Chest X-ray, AP view. Patient: 78 years old, sex M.
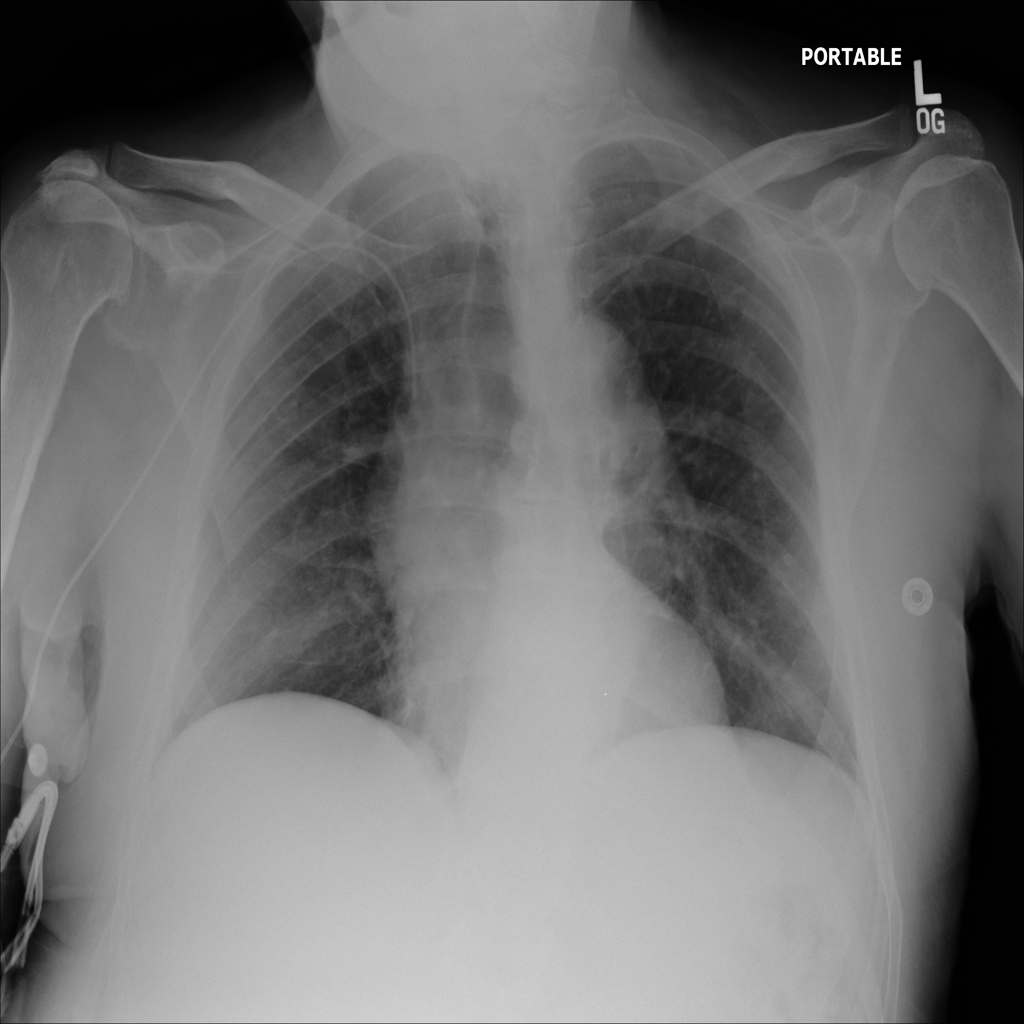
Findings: No Finding